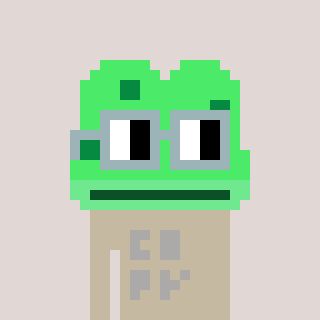
a pixel art character with square dark gray glasses, a frog-shaped head and a bege-colored body on a warm background